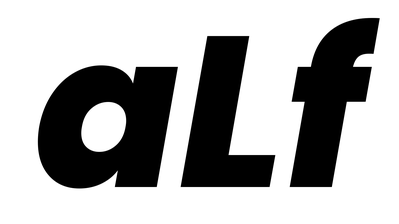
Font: Poppins-ExtraBoldItalic